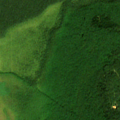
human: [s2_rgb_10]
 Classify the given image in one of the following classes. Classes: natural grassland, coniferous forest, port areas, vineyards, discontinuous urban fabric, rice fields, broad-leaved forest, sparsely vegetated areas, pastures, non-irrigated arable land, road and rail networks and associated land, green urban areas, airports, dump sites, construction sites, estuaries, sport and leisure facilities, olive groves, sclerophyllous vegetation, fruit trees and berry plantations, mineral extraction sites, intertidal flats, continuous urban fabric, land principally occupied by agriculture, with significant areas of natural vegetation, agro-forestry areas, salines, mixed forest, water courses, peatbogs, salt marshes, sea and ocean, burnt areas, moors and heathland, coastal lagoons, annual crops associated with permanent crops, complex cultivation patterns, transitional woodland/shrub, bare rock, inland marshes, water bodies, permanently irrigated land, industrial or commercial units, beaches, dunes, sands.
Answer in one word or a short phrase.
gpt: broad-leaved forest, coniferous forest, transitional woodland/shrub, peatbogs